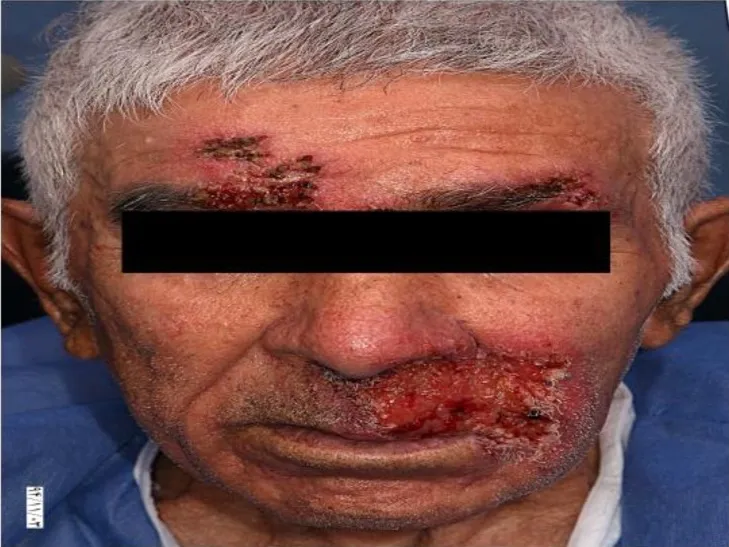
Mucocutaneous lesions on the face.
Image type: medical_photograph (other_medical_photograph)